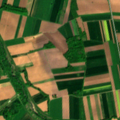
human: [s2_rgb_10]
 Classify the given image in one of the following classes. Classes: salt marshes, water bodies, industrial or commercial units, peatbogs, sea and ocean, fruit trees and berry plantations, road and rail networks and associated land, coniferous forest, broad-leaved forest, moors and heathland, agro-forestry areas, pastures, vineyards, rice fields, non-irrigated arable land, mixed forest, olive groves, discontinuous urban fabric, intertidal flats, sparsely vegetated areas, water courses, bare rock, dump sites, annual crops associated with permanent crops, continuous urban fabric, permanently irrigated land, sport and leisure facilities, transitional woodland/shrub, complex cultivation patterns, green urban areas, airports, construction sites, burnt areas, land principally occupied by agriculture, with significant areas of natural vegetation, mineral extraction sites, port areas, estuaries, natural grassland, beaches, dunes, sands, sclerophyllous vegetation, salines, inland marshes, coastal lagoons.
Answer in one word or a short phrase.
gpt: non-irrigated arable land, land principally occupied by agriculture, with significant areas of natural vegetation